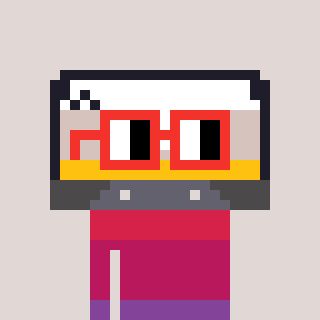
a pixel art character with square red glasses, a cassette tape-shaped head and a teal-colored body on a warm background